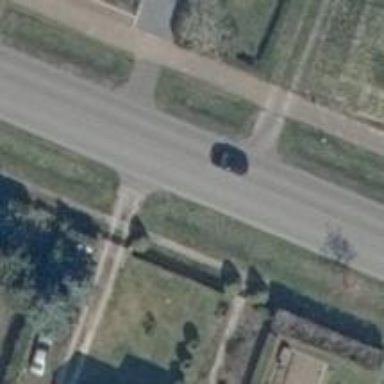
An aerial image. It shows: Driveway leading to service road.